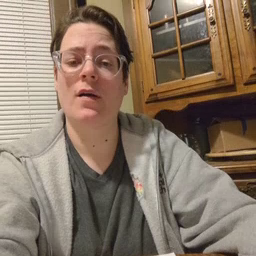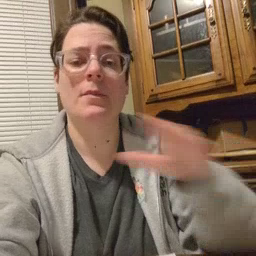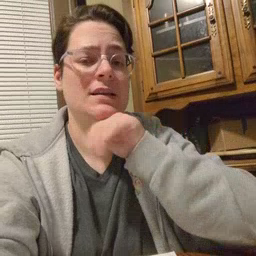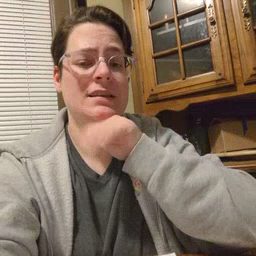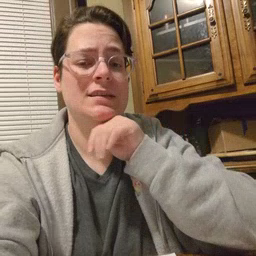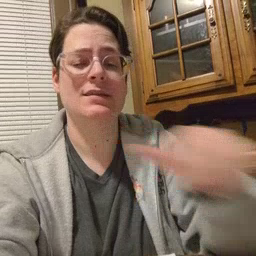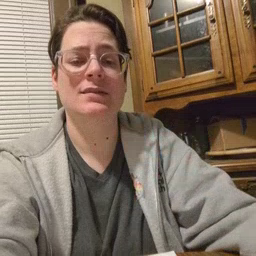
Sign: pig